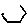
Label: hexagon